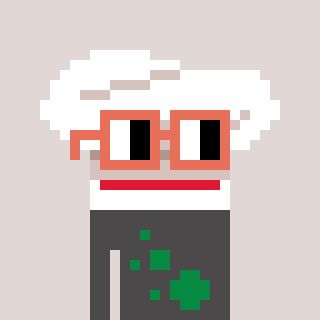
a pixel art character with square orange glasses, a chef hat-shaped head and a grayscale-colored body on a warm background